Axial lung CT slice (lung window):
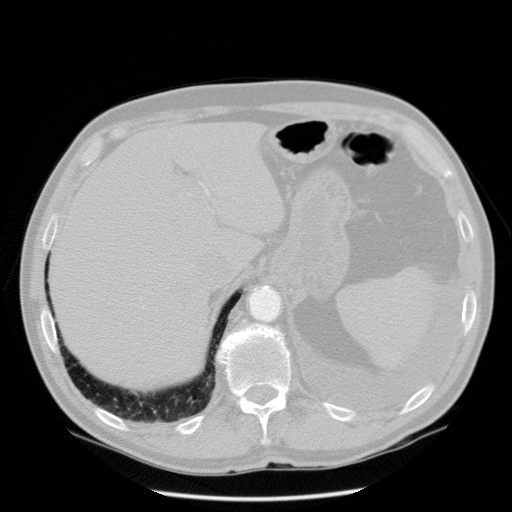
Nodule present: no